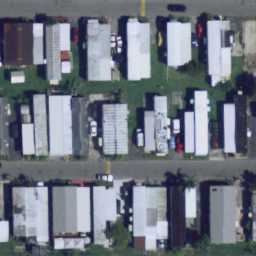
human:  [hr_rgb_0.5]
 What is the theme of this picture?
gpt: mobile home park